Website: macys
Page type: cart
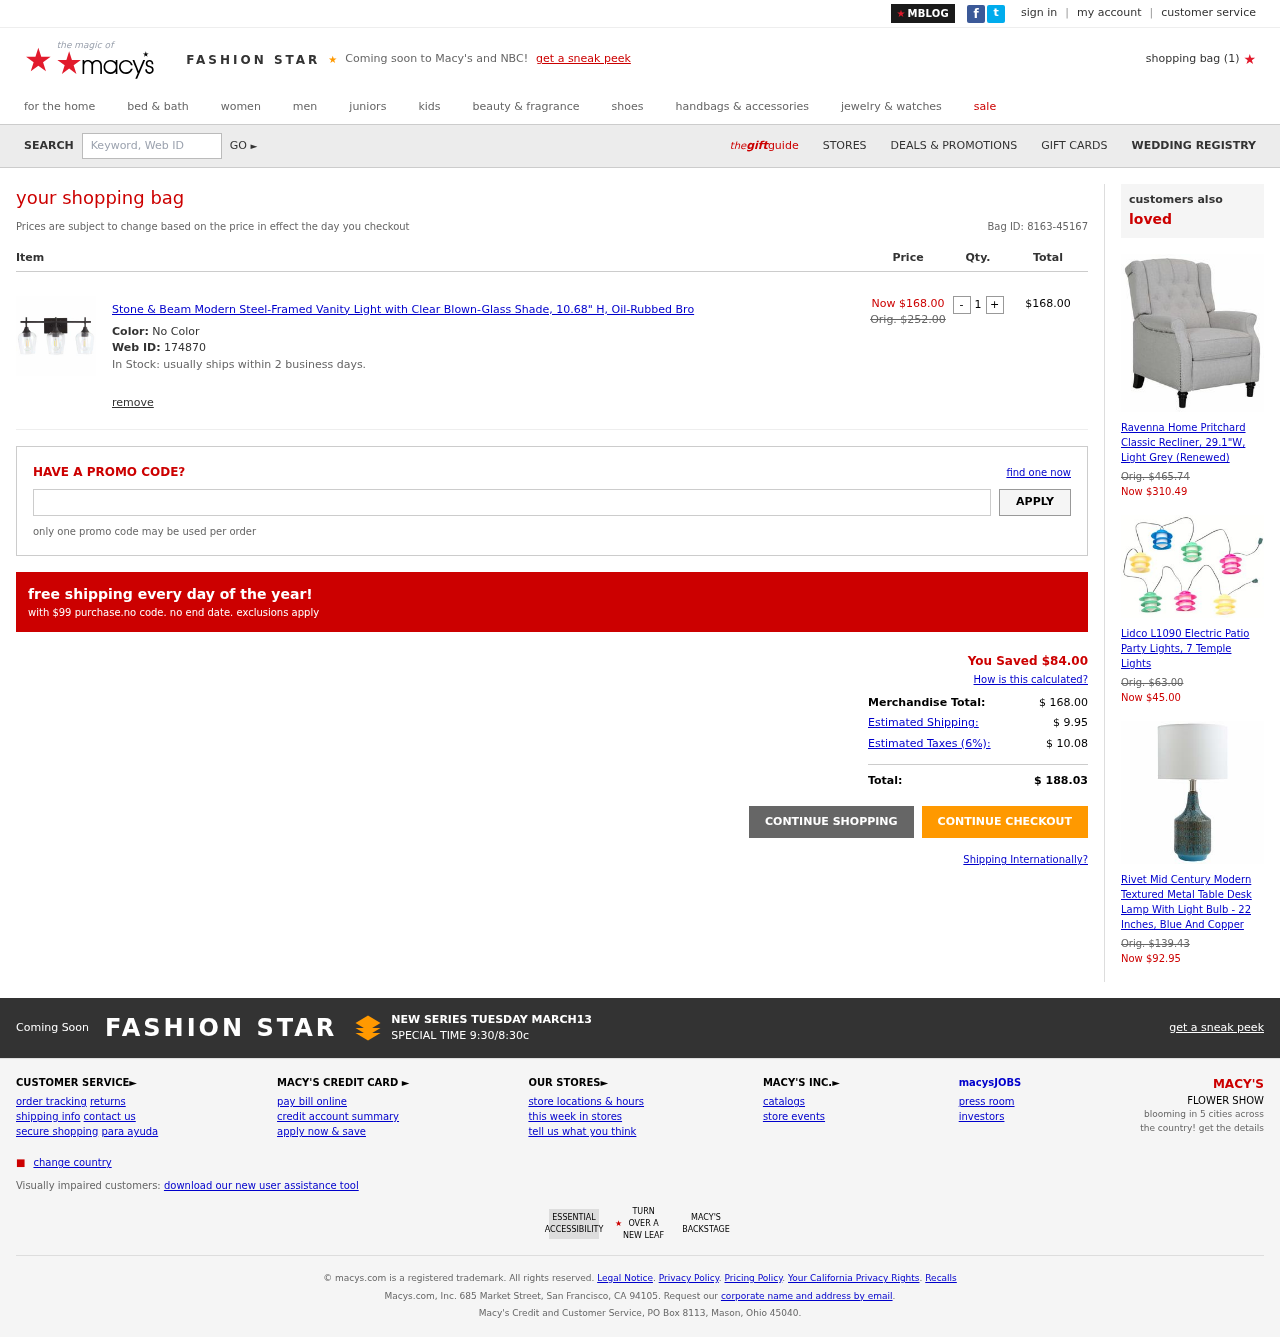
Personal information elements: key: PII_PROMO_CODE
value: SAVE84
Product elements: key: PRODUCT1_NAME
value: Stone & Beam Modern Steel-Framed Vanity Light with Clear Blown-Glass Shade, 10.68" H, Oil-Rubbed Bro
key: PRODUCT1_PRICE
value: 168
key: PRODUCT1_QUANTITY
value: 1
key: PRODUCT2_NAME
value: Ravenna Home Pritchard Classic Recliner, 29.1"W, Light Grey (Renewed)
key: PRODUCT2_PRICE
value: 310.49
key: PRODUCT3_NAME
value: Lidco L1090 Electric Patio Party Lights, 7 Temple Lights
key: PRODUCT3_PRICE
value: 45
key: PRODUCT4_NAME
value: Rivet Mid Century Modern Textured Metal Table Desk Lamp With Light Bulb - 22 Inches, Blue And Copper
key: PRODUCT4_PRICE
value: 92.95
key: PRODUCT1_SKU
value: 174870
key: PRODUCT1_ORIGINAL_PRICE
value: Orig. $252.00
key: PRODUCT1_TOTAL
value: $168.00
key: PRODUCT2_ORIGINAL_PRICE
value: Orig. $465.74
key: PRODUCT3_ORIGINAL_PRICE
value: Orig. $63.00
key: PRODUCT4_ORIGINAL_PRICE
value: Orig. $139.43
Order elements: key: ORDER_NUM_ITEMS
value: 1
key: ORDER_ID
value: Bag ID: 8163-45167
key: ORDER_SAVINGS
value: $84.00
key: ORDER_SUBTOTAL
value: $ 168.00
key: ORDER_SHIPPING_COST
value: $ 9.95
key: ORDER_TAX
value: $ 10.08
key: ORDER_TOTAL
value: $ 188.03